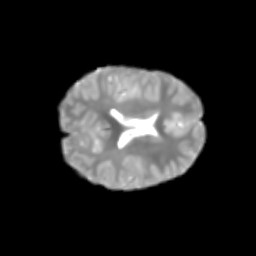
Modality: T2w
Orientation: axial
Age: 6
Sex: male
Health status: healthy